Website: home-depot
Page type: review-order
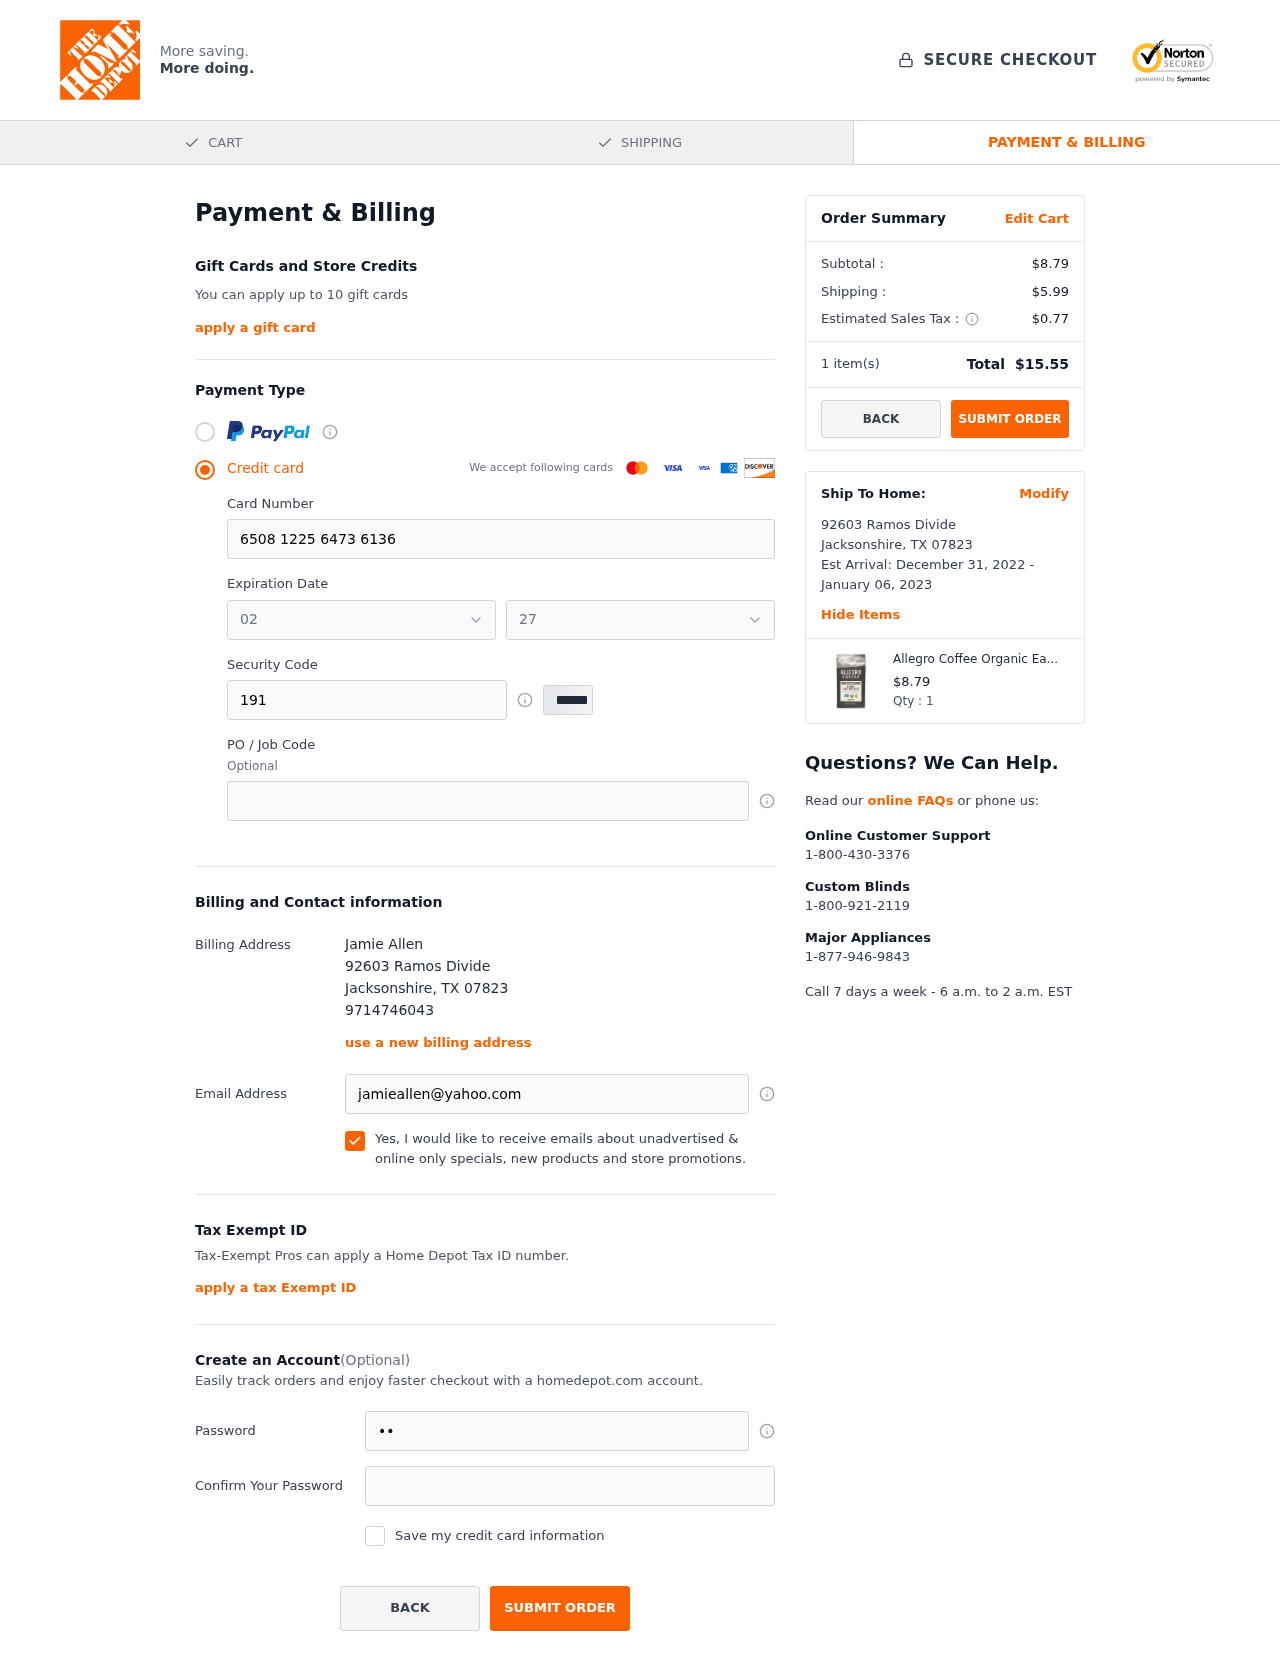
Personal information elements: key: PII_CARD_EXPIRY_MONTH
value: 02
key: PII_CARD_EXPIRY_YEAR
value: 27
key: PII_CITY
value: Jacksonshire
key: PII_FULLNAME
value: Jamie Allen
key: PII_PHONE
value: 9714746043
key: PII_POSTCODE
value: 07823
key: PII_STATE_ABBR
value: TX
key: PII_STREET
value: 92603 Ramos Divide
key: PII_CARD_NUMBER
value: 6508 1225 6473 6136
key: PII_CARD_CVV
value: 191
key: PII_EMAIL
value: jamieallen@yahoo.com
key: PII_STREET2
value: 92603 Ramos Divide
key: PII_POSTCODE2
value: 07823
Product elements: key: PRODUCT1_NAME
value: Allegro Coffee Organic Early Bird Blend Ground Coffee, 12 oz
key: PRODUCT1_PRICE
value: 8.79
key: PRODUCT1_QUANTITY
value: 1
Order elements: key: ORDER_SUBTOTAL
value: $8.79
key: ORDER_SHIPPING_COST
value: $5.99
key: ORDER_TAX
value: $0.77
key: ORDER_NUM_ITEMS
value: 1
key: ORDER_TOTAL
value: $15.55
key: ORDER_SHIPPING_DATE
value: December 31, 2022
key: ORDER_DELIVERY_DATE
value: January 06, 2023